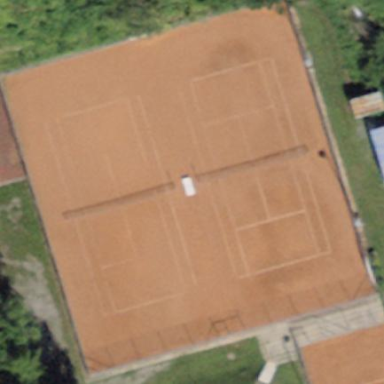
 perfect for sports and leisure activities."